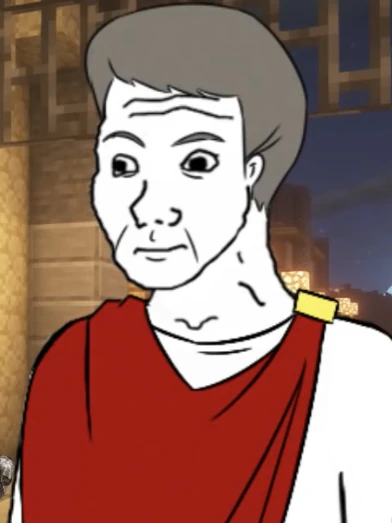
Label: 5_Wojak_with_Background